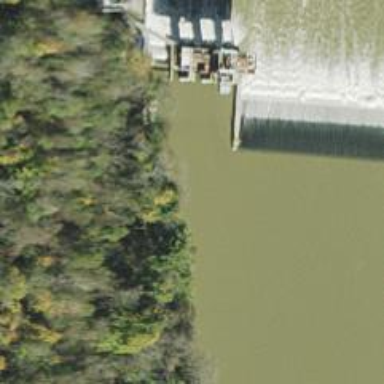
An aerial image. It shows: Weir in waterway.